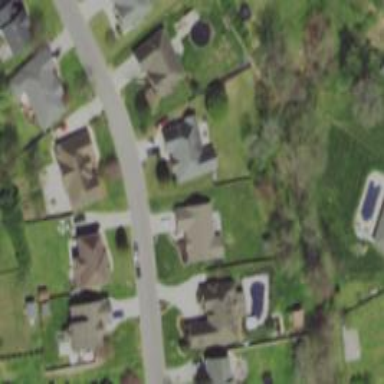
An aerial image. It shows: Residential road.